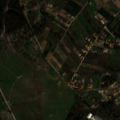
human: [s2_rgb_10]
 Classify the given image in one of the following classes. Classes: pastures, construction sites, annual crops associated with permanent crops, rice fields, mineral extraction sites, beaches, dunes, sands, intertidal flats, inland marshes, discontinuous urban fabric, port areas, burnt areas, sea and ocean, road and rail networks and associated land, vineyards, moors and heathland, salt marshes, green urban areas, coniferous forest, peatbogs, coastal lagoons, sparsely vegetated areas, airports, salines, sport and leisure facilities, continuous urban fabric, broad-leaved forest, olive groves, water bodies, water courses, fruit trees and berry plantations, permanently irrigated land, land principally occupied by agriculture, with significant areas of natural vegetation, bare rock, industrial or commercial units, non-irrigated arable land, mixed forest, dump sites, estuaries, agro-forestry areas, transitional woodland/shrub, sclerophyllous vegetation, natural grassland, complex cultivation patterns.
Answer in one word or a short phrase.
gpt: permanently irrigated land, vineyards, complex cultivation patterns, agro-forestry areas, broad-leaved forest, transitional woodland/shrub